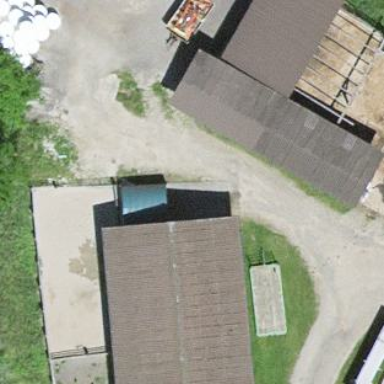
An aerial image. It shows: Stable building.